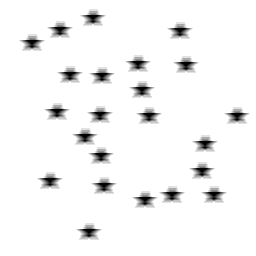
Squares: 0
Triangles: 0
Stars: 23
Total shapes: 23